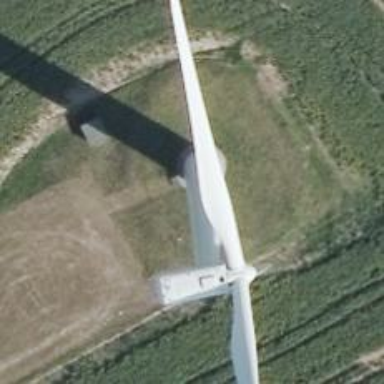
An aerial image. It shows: Wind generator powered by horizontal-axis wind turbine.